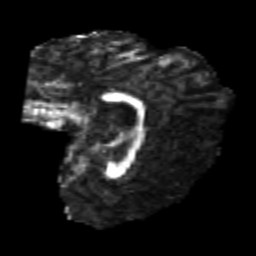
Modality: FA
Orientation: sagittal
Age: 23
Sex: female
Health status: healthy
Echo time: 0.074 s